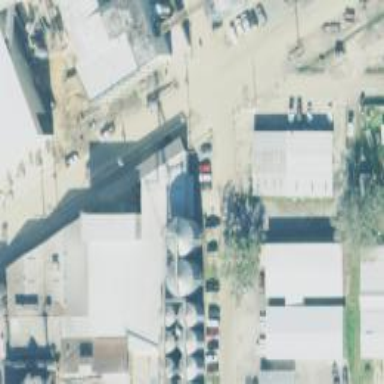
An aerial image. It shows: Industrial area with rice mill. The works in this area are related to rice processing.